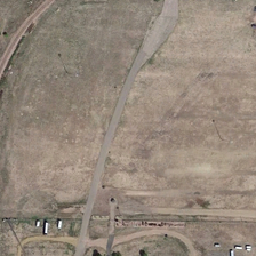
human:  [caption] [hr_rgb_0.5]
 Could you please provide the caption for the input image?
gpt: Three cars were parked on the bare, leaking ground.

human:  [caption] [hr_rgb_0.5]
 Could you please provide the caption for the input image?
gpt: Three cars were parked on the bare leaking ground.

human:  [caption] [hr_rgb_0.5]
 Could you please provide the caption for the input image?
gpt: Cars parked along the road are on the land .

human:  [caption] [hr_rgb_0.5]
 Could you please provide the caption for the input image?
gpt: The white car parked on the road is on the ground.

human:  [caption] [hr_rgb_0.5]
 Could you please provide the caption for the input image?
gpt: White cars parked on the roadside are on land.